Question: I have a 'UIPageControl' and a 'UIScrollView' that you need to swipe in order to change views with 'UILabel' as title, and 'UITextView' as the content.
On view, both 'UILabel' and 'UITextView' is fine except for a small problem. Whether the 'textAlignment' of my 'UILabel' is either or , it is always displayed in the hand corner of the view.
And now to the view. This is where most of the problem occurs.
This is what it looks like,

And as for the code,
'''
- (void)viewDidLoad
{
[super viewDidLoad];
pageControl.currentPage = 0;
pageControl.numberOfPages = 4;
scrollView.autoresizingMask = UIViewAutoresizingFlexibleWidth | UIViewAutoresizingFlexibleHeight | UIViewAutoresizingFlexibleLeftMargin | UIViewAutoresizingFlexibleRightMargin;
pageControl.autoresizingMask = UIViewAutoresizingFlexibleWidth | UIViewAutoresizingFlexibleTopMargin;
}
- (void)contentSize
{
for (int i = 0; i < 4; i++) {
CGRect textViewFrame = CGRectMake(scrollView.frame.size.width * i, 30.0, 320.0, scrollView.frame.size.height - 30.0);
CGRect labelFrame = CGRectMake(scrollView.frame.size.width * i, 0.0, 320.0, 0.0);
UITextView *textView = [[UITextView alloc] initWithFrame:textViewFrame];
UILabel *label = [[UILabel alloc] initWithFrame:labelFrame];
switch (i) {
case 0:
label.text = @"Test 1";
textView.text = @"Lorem ipsum dolor sit amet, consectetuer adipiscing elit, sed diam nonummy nibh euismod tincidunt ut laoreet dolore magna aliquam erat volutpat. Ut wisi enim ad minim veniam, quis nostrud exerci tation ullamcorper suscipit lobortis nisl ut aliquip ex ea commodo consequat. Duis autem vel eum iriure dolor in hendrerit in vulputate velit esse molestie consequat, vel illum dolore eu feugiat nulla facilisis at vero eros et accumsan et iusto odio dignissim qui blandit praesent luptatum zzril delenit augue duis dolore te feugait nulla facilisi. Nam liber tempor cum soluta nobis eleifend option congue nihil imperdiet doming id quod mazim placerat facer possim assum. Typi non habent claritatem insitam; est usus legentis in iis qui facit eorum claritatem. Investigationes demonstraverunt lectores legere me lius quod ii legunt saepius. Claritas est etiam processus dynamicus, qui sequitur mutationem consuetudium lectorum. Mirum est notare quam littera gothica, quam nunc putamus parum claram, anteposuerit litterarum formas humanitatis per seacula quarta decima et quinta decima. Eodem modo typi, qui nunc nobis videntur parum clari, fiant sollemnes in futurum.";
break;
case 1:
label.text = @"Test 2";
textView.text = @"2";
break;
case 2:
label.text = @"Test 3";
textView.text = @"3";
break;
case 3:
label.text = @"Test 4";
textView.text = @"4";
break;
default:
break;
}
textView.editable = NO;
textView.textColor = [UIColor grayColor];
textView.textAlignment = NSTextAlignmentRight;
[textView setFont:[UIFont fontWithName:@"Symbol" size:13]];
label.textAlignment = NSTextAlignmentCenter;
[label setFont:[UIFont fontWithName:@"AmericanTypewriter" size:20]];
[label sizeToFit];
[scrollView addSubview:label];
[scrollView addSubview:textView];
}
scrollView.contentSize = CGSizeMake(scrollView.frame.size.width * 4, scrollView.frame.size.height);
}
- (void)viewDidLayoutSubviews
{
[self contentSize];
}
- (void)scrollViewDidScroll:(UIScrollView *)sender
{
CGFloat pageWidth = scrollView.frame.size.width;
int page = floor((scrollView.contentOffset.x - pageWidth / 2) / pageWidth) + 1;
self.pageControl.currentPage = page;
}
'''
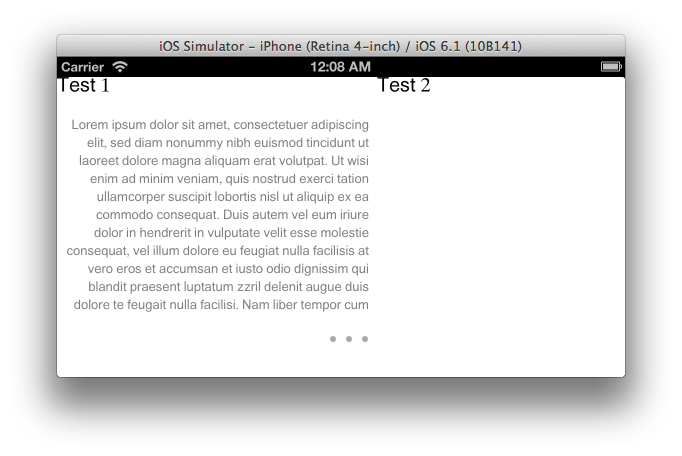
Answer: First of all, using '[label sizeToFit];' will reduce the width of your Label, that's why it is always at the left. That's what it is supposed to do, if you don't want to reduce it's size and maintain the label's width to the page's width, then don't use it.
Your scroll's pages problem happens because the scroll's content doesn't change when you resize your scrollview. What you need to do is, when orientation changes (can be in '(void)willAnimateRotationToInterfaceOrientation:(UIInterfaceOrientation)toInterfaceOrientation duration:(NSTimeInterval)duration' ):
- after new frame dimensions are set, adjust the content size of your scrollview (pages now have smaller height and bigger width).- change the frame of your subviews to the new orientation (that is, assigning your pages the new bounds of your scrollview and reassign origin.x)- if needed, adjust the content in each of your pages- scroll to the page you were currently watching:
code (from a pager component I have, may need to adapt something for you to work):
'''
-(void) scrollToCurrentPage {
CGRect frameCurrent = scrollview.frame;
frameCurrent.origin.x = _currentPageNumber*frameCurrent.size.width;
frameCurrent.origin.y = 0;
//_currentPage is a reference to the page that was being watched before rotation
_currentPage.frame = frameCurrent;
[_container scrollRectToVisible: frameCurrent animated: NO];
}
'''